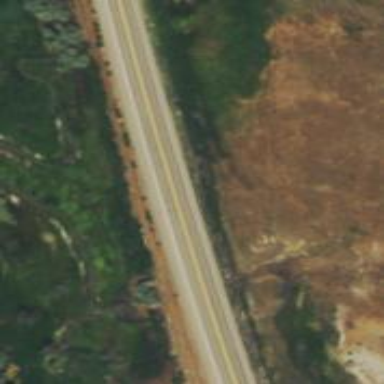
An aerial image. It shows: Asphalt road classified as trunk highway.